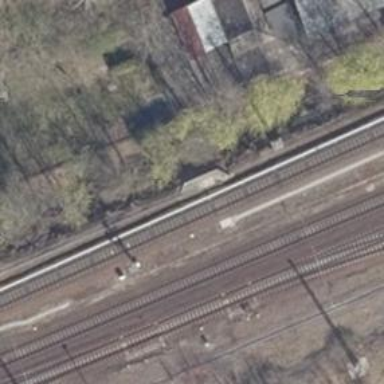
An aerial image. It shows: Railway signal.